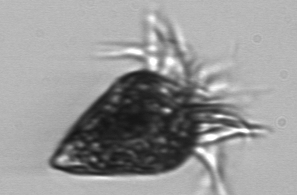
Label: Ciliophora